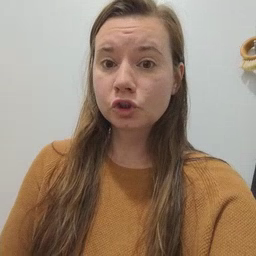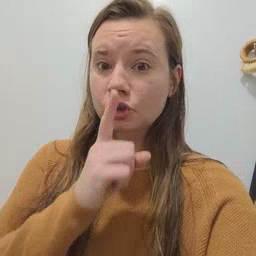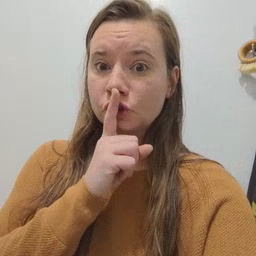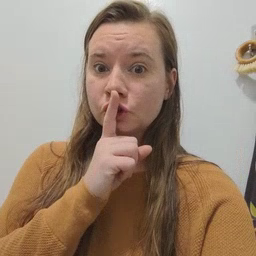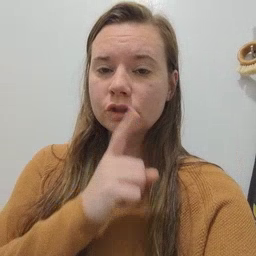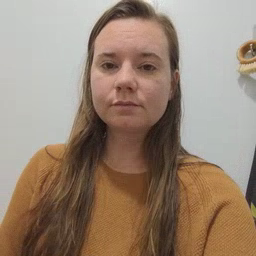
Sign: shhh